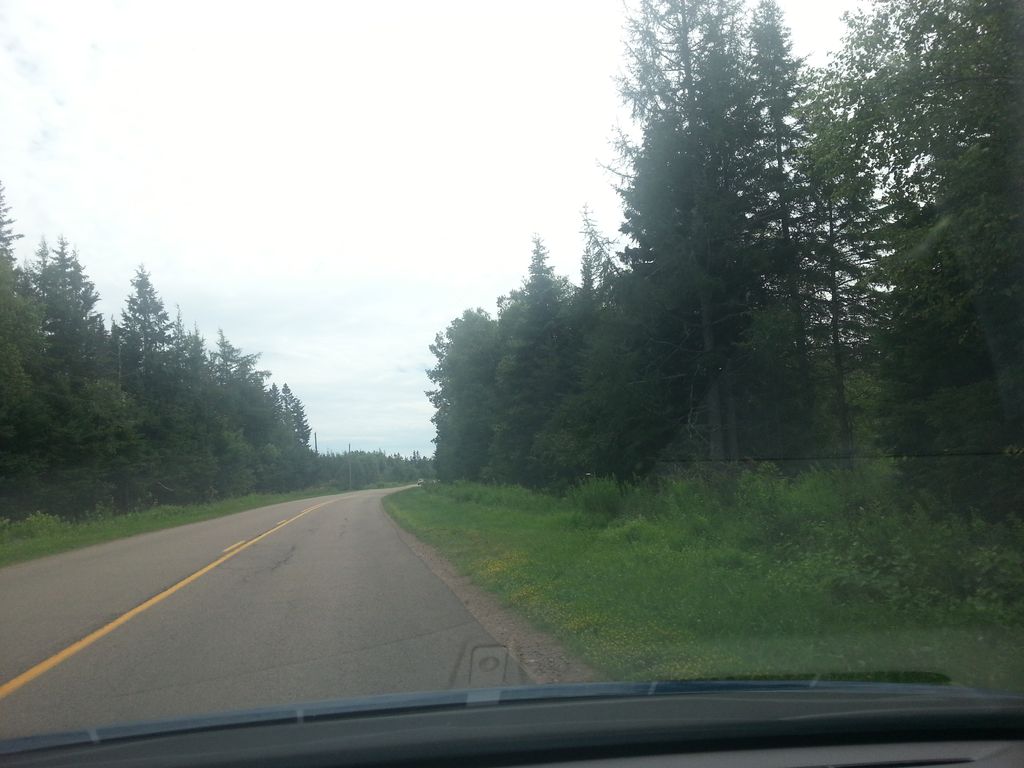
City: charlottetown